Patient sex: M
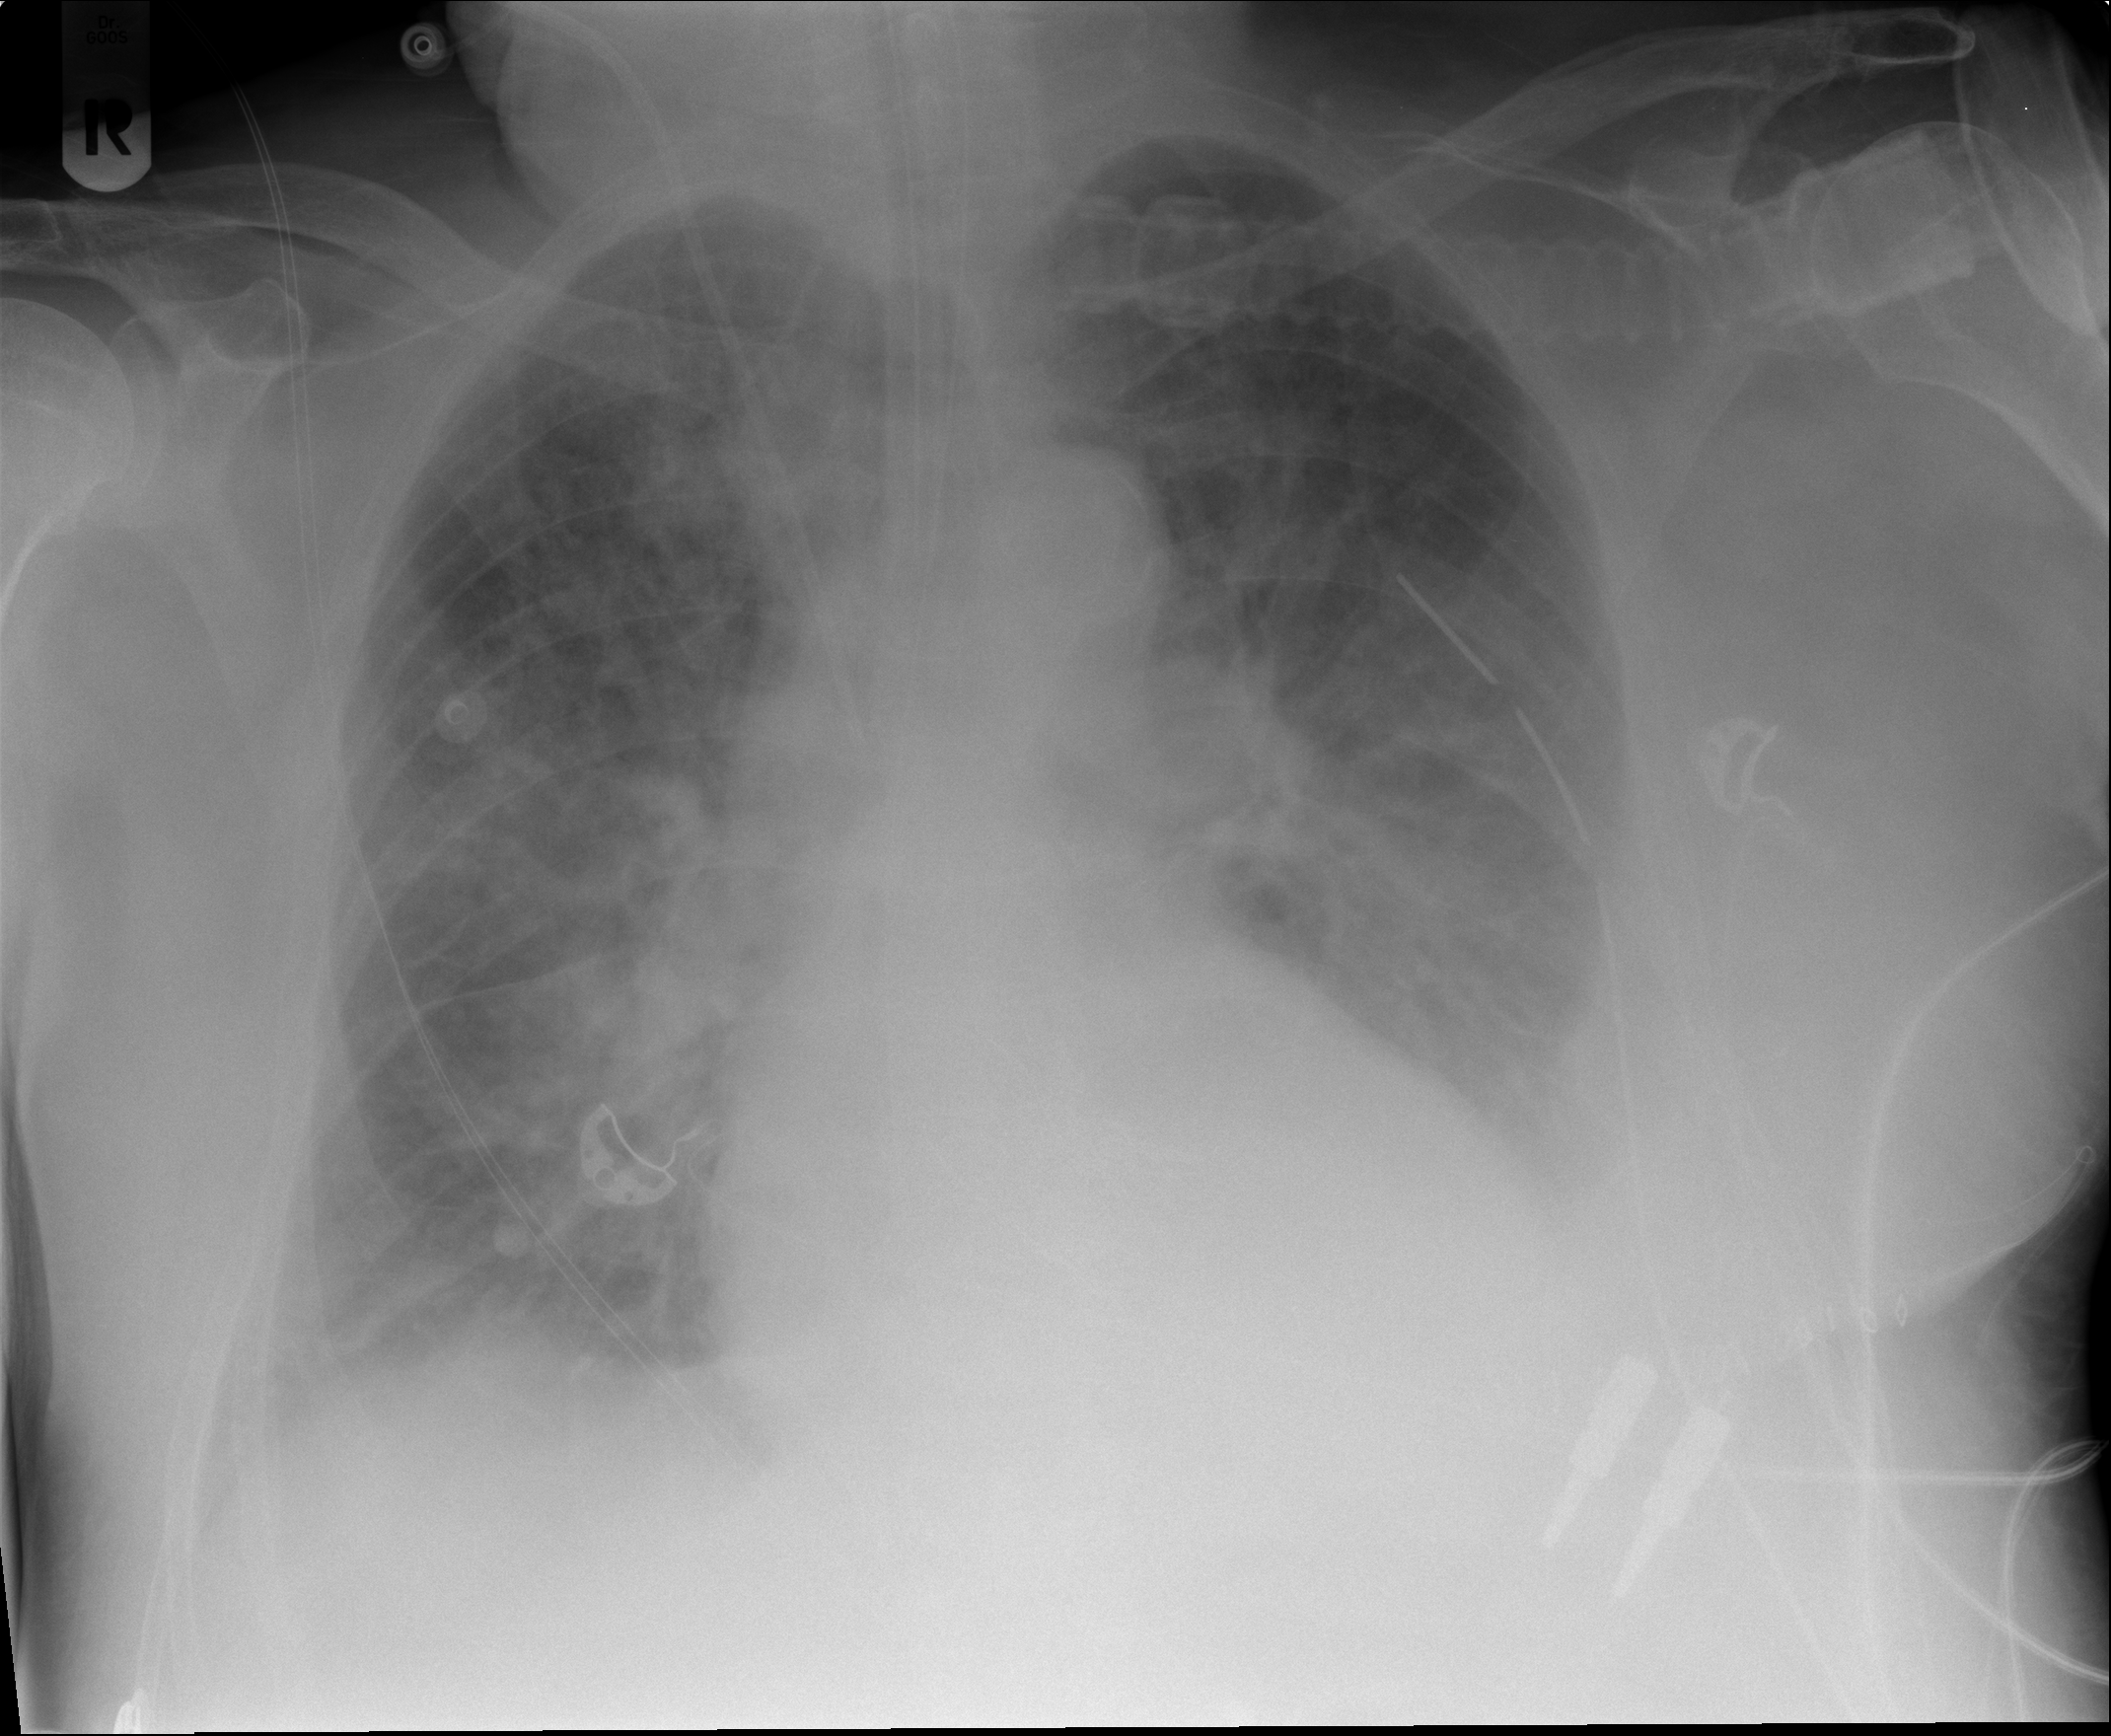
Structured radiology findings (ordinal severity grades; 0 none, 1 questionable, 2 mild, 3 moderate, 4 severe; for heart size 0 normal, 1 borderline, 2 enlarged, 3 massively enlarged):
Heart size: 1
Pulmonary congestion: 2
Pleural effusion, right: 1
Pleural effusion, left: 3
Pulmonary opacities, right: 2
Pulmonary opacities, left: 2
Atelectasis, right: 2
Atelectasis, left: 2